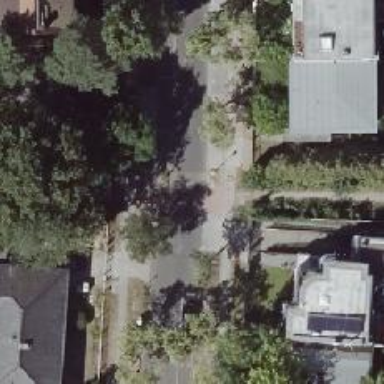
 and there is on-kerb parking on the left side."